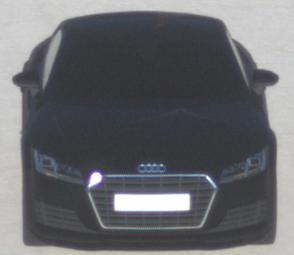
Make: Audi
Model: TT Coupé 1.8 TFSI
Detailed model: TT (8S) Coupé
Model produced from: 2015/08
Model produced until: 2018/06
Doors: 3
Color: black
Road condition: dry road
Daytime: morning or afternoon
Contrast: high contrast